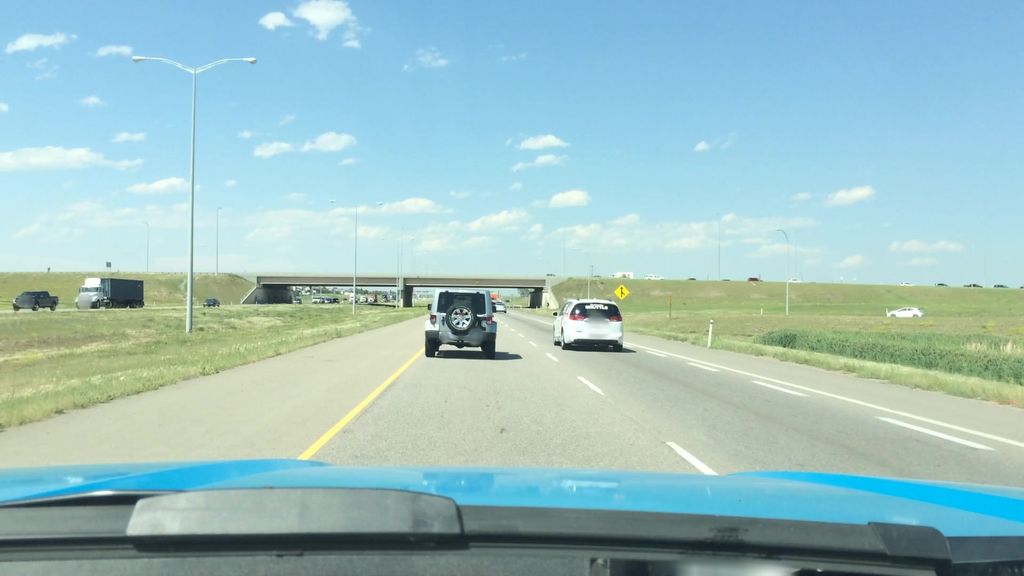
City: calgary